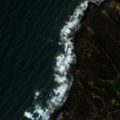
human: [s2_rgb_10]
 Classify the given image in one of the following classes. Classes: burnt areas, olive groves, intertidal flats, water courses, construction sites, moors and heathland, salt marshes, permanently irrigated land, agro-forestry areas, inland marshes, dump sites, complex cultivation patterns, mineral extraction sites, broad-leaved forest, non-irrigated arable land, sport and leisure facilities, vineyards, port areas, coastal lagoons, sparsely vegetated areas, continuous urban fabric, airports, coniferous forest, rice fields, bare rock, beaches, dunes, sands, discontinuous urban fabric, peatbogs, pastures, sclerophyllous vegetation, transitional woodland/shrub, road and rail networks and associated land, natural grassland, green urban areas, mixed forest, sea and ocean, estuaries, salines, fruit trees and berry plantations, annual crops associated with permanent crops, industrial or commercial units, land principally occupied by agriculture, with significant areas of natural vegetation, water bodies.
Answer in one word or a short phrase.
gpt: permanently irrigated land, sclerophyllous vegetation, bare rock, sea and ocean